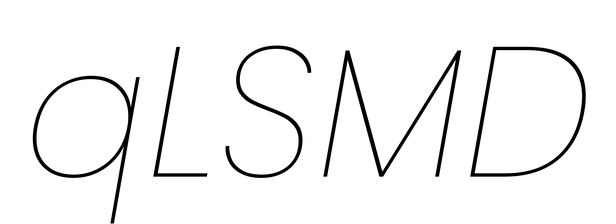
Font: Poppins-ThinItalic